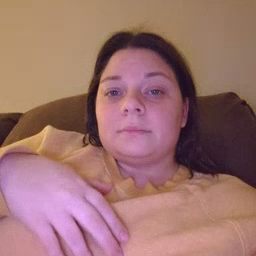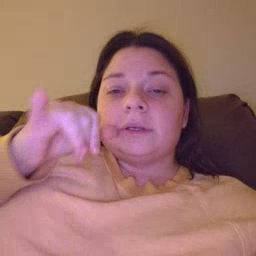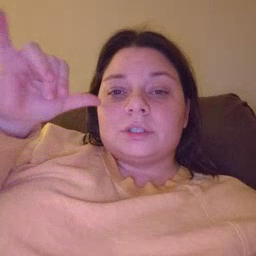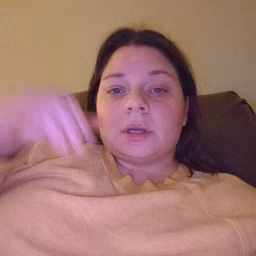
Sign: yesterday